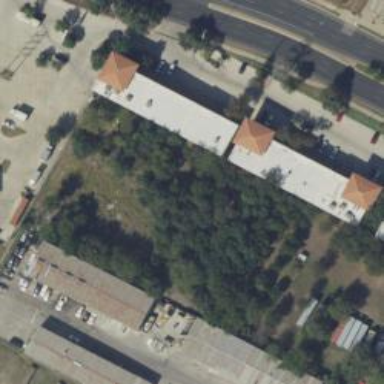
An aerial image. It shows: Retail building.